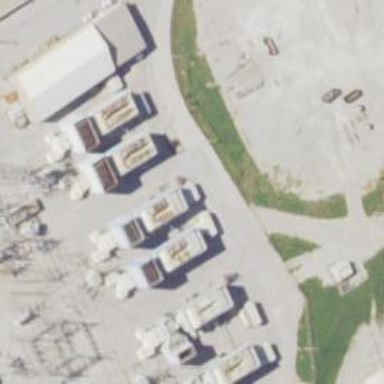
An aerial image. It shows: Gas turbine power generator.